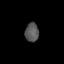
Tissue: skin
Cell type: Epithelial cells
Senescence score: 0.2224
Nuclear area (px): 257
Mean DAPI intensity: 84.447